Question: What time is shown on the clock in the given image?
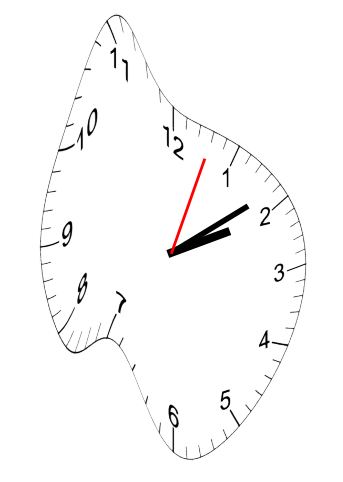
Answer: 02:09:03